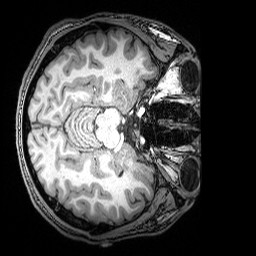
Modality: T1w
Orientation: axial
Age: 20
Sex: male
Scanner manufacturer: siemens
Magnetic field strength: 3 T
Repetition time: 2.53 s
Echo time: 0.00388 s